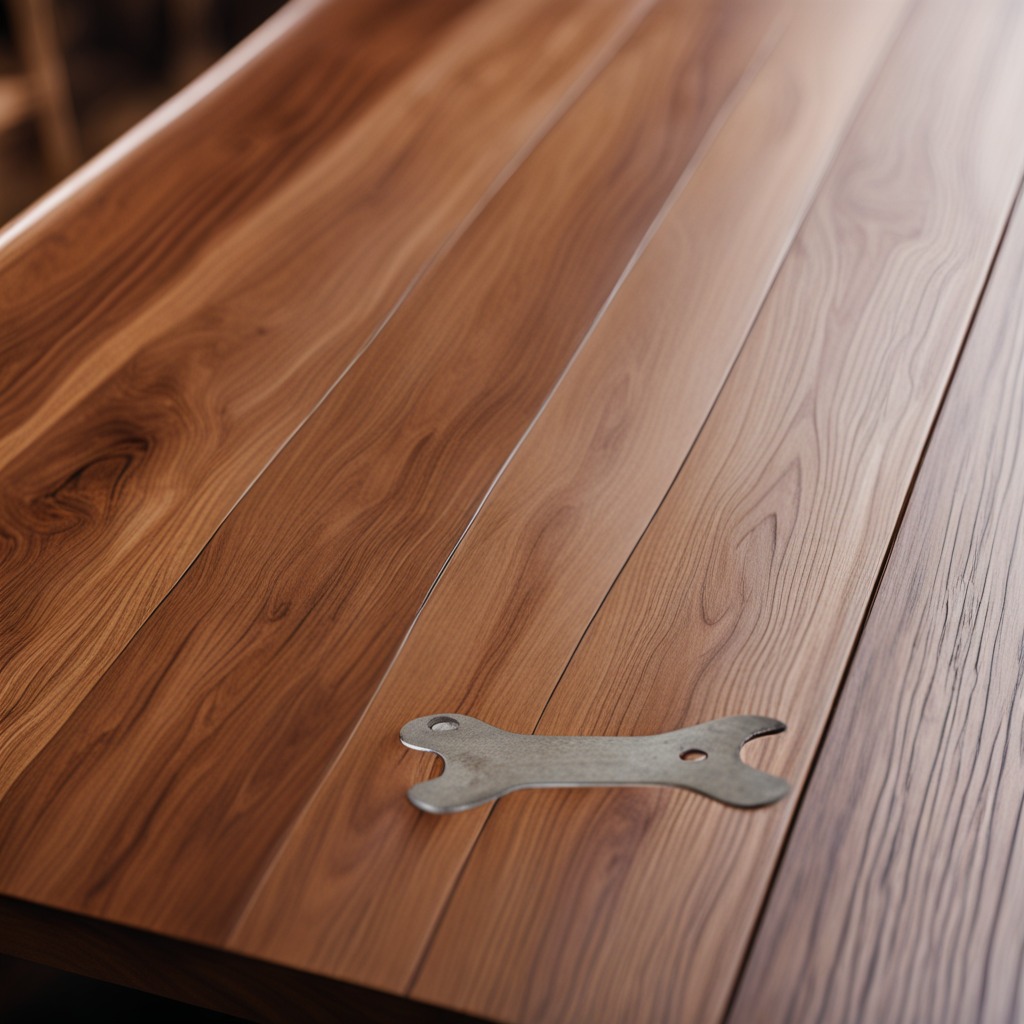
A wrench is lying on the wooden table.